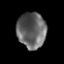
Tissue: prostate
Cell type: T cells
Senescence score: 0.7005
Nuclear area (px): 1012
Mean DAPI intensity: 100.685